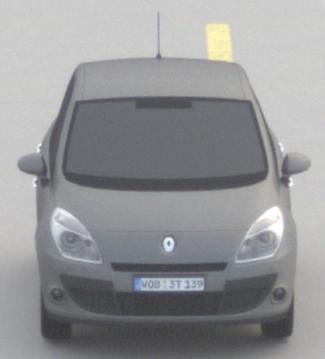
Make: Renault
Model: Scénic 1.6 16V 110
Detailed model: Scénic (III)
Model produced from: 2009/06
Model produced until: 2010/08
Doors: 5
Color: gray
Road condition: dry road
Daytime: morning or afternoon
Contrast: low contrast